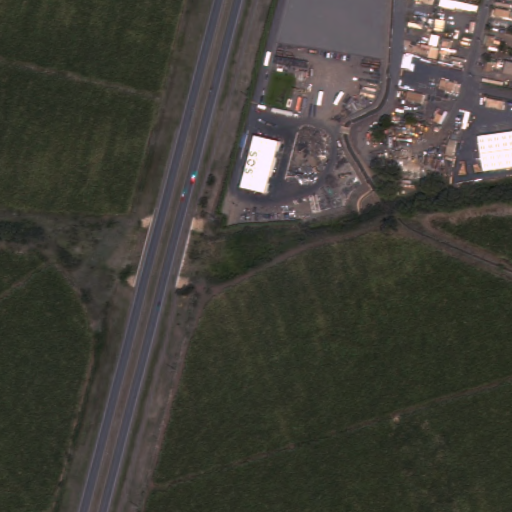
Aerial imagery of valley in Hawaii named Pūlehu Gulch containing only unknown